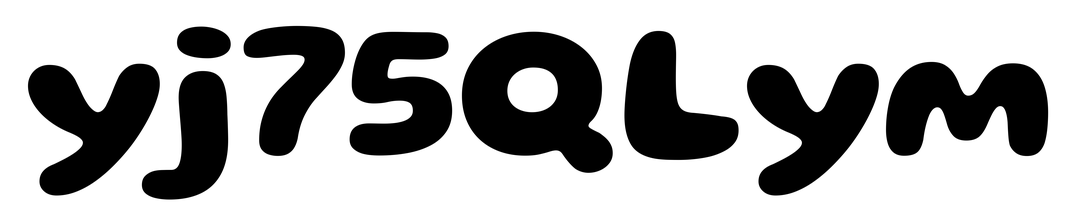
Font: Gluten_Bold